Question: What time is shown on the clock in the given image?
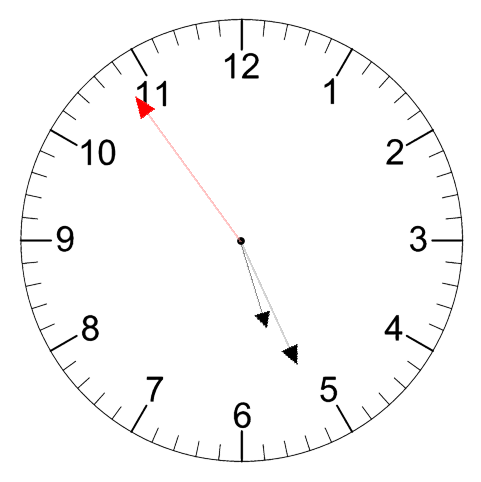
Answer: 05:25:54